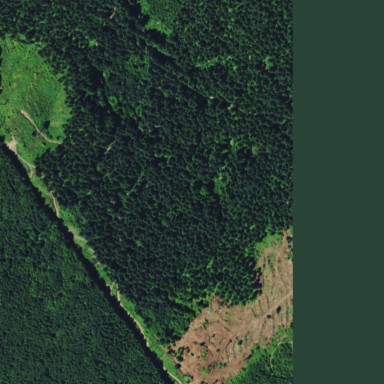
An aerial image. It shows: Forest area.